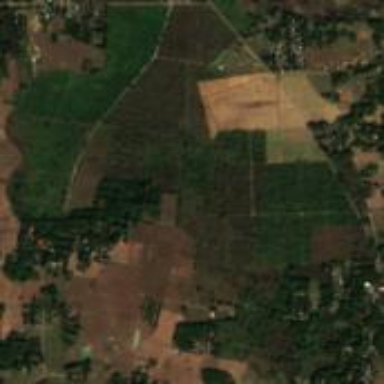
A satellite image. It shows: Orchard filled with tea plants.